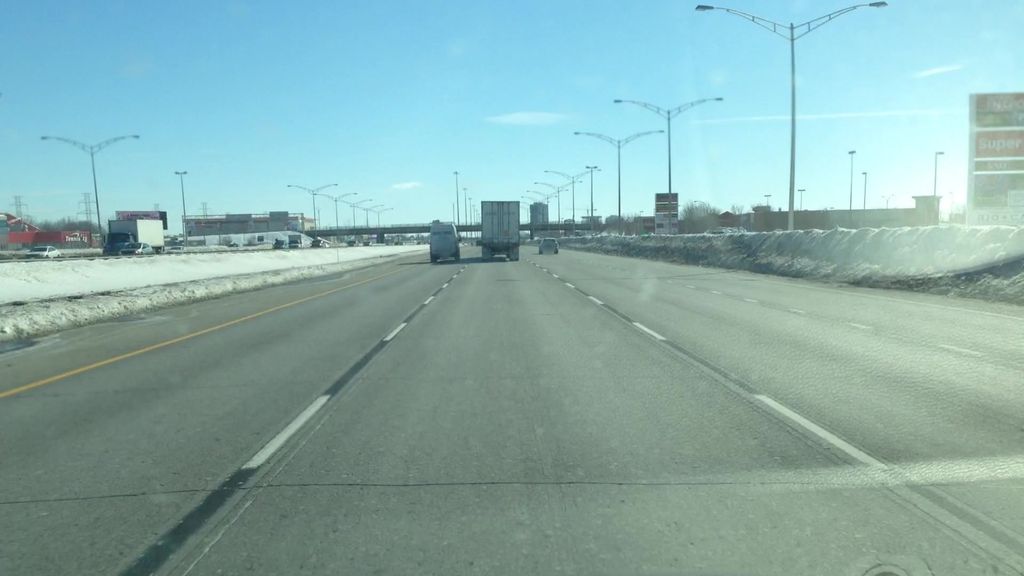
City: montreal